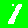
Digit: 1